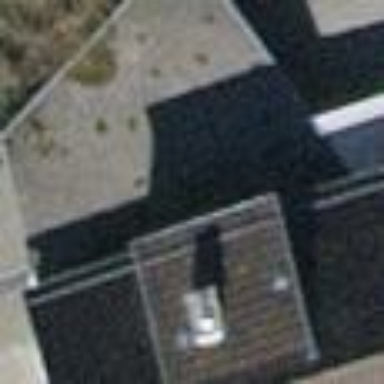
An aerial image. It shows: Garage building.